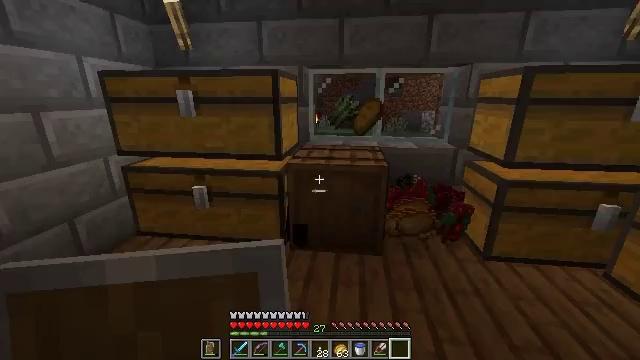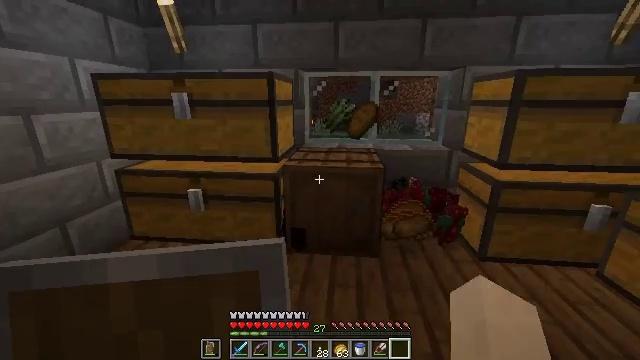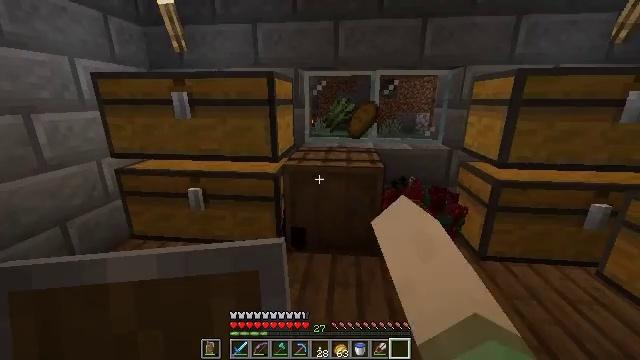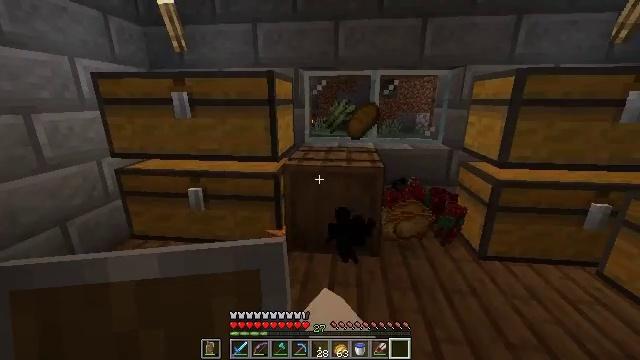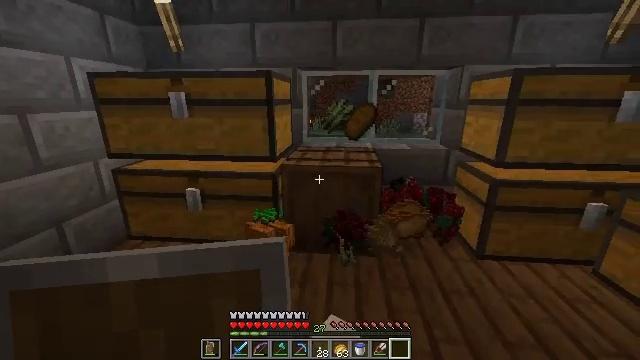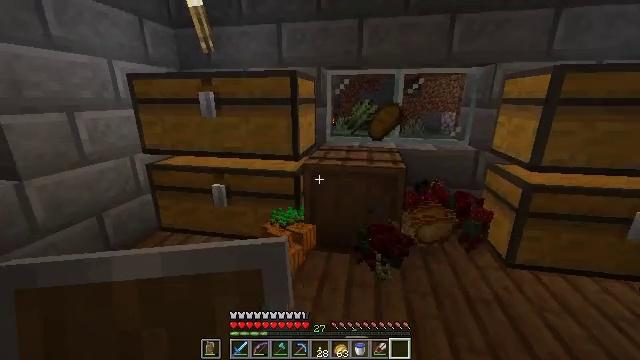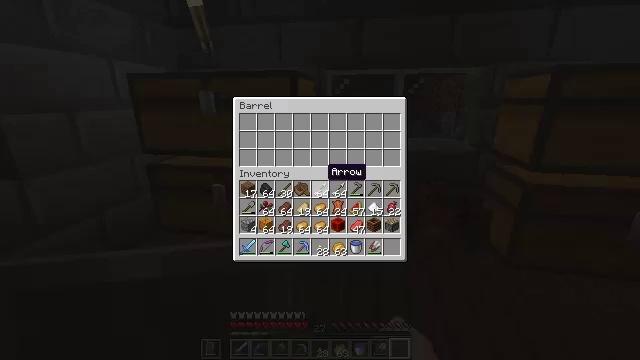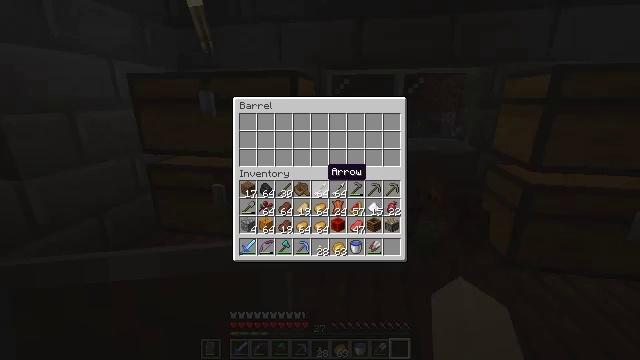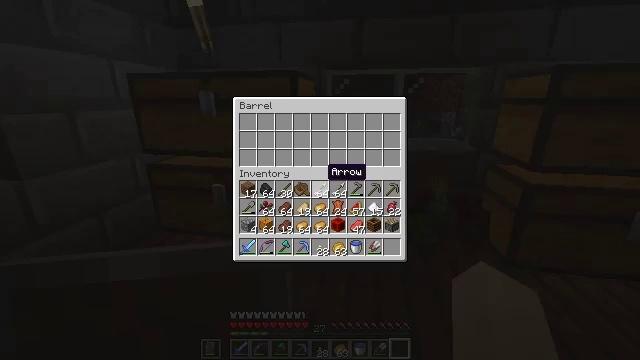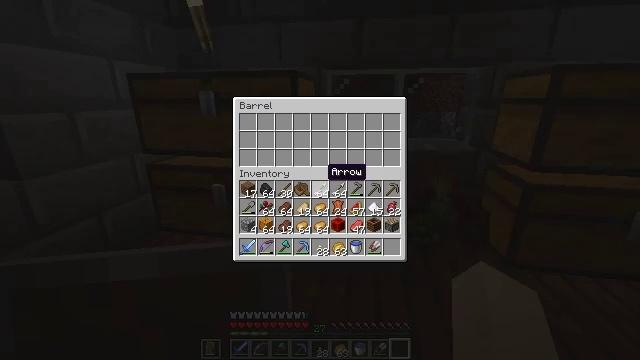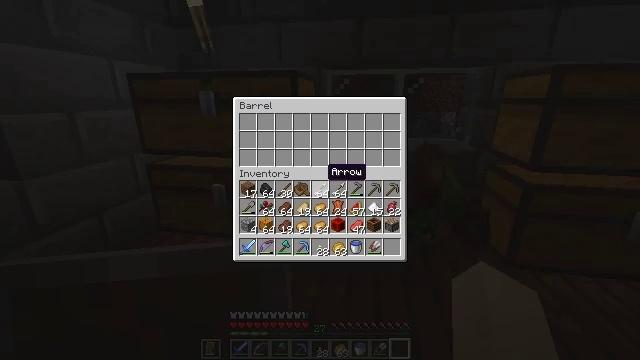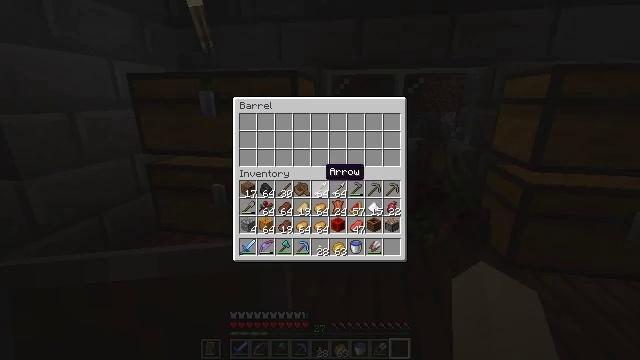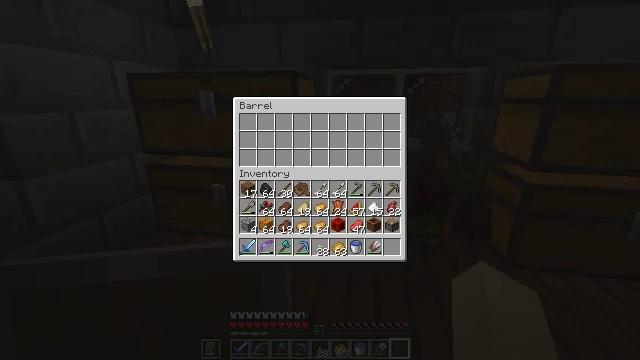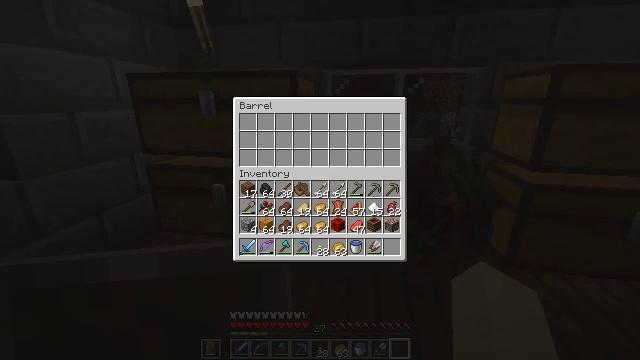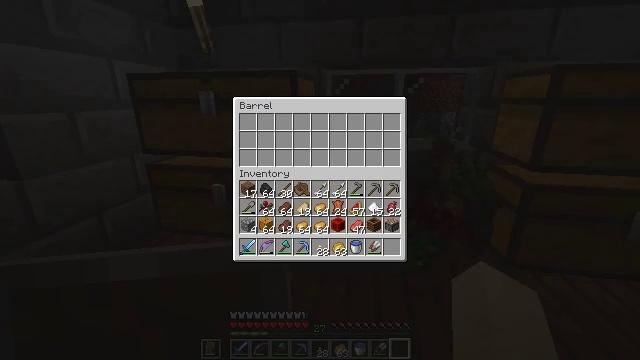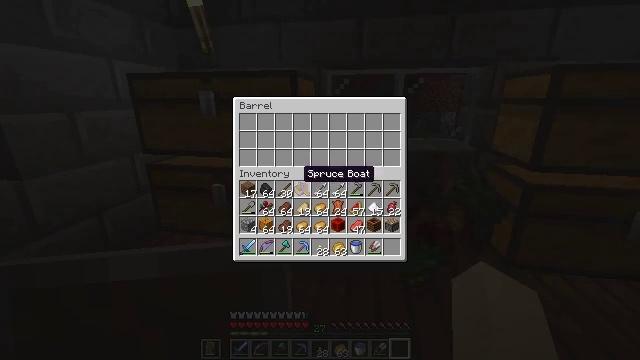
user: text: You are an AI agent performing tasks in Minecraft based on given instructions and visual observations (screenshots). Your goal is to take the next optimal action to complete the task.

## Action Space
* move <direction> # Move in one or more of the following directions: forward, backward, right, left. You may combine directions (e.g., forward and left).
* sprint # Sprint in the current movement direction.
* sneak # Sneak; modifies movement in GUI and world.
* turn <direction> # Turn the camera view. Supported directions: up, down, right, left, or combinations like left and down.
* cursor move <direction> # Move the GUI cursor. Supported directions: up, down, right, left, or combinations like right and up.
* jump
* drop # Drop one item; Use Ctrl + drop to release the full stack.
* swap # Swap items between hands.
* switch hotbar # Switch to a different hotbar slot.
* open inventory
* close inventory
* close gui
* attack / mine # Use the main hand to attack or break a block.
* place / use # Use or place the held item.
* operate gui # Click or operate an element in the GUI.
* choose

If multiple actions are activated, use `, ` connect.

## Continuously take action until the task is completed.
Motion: motion action
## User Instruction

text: Interact with the crafting table to obtain the barrel.
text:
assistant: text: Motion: turn right, use / place
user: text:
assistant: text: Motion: use / place
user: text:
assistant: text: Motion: no_op
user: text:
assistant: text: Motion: no_op
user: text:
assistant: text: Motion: turn left
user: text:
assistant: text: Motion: open gui
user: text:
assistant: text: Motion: no_op
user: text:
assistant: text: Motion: no_op
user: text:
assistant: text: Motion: no_op
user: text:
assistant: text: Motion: no_op
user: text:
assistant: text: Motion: no_op
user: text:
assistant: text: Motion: cursor move left and up
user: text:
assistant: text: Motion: no_op
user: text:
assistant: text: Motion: no_op
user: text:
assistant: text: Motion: cursor move down
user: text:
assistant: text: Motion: cursor move down
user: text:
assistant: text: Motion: no_op
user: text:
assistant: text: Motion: no_op
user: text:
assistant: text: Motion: no_op
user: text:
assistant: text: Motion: cursor move right and down
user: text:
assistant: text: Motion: sneak
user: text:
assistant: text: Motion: sneak
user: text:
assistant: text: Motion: sneak, operate gui
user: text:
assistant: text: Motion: sneak, operate gui
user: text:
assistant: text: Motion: sneak, cursor move down
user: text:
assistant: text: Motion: sneak
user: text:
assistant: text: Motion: sneak, operate gui
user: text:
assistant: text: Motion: sneak, cursor move left
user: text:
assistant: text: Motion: sneak
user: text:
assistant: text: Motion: sneak, operate gui